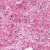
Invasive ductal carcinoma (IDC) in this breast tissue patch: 0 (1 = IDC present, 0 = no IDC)